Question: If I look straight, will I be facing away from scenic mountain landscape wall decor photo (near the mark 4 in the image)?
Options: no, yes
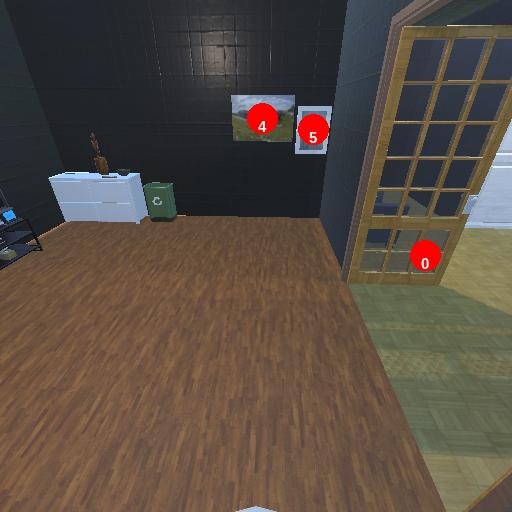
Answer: no